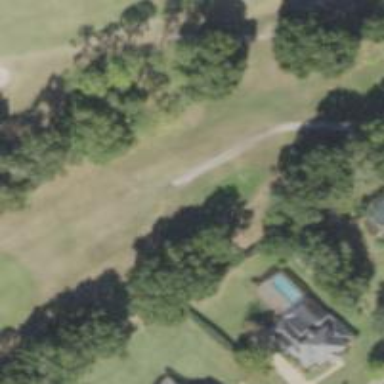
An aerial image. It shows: Golf tee on grassy land.